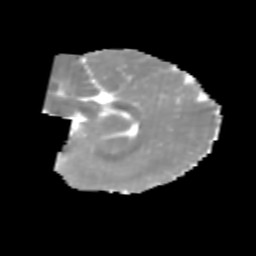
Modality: MD
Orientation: sagittal
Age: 6
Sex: male
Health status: healthy